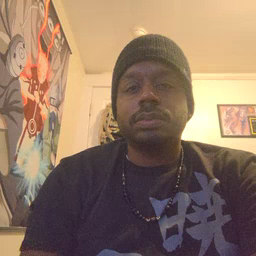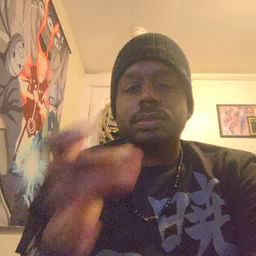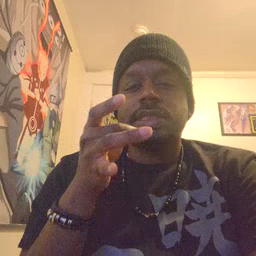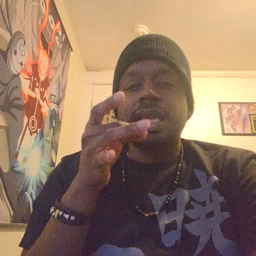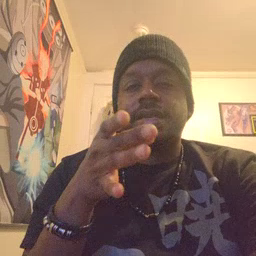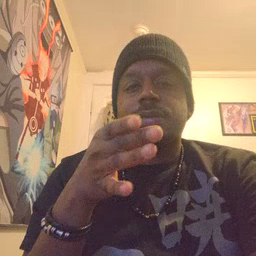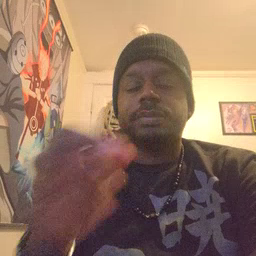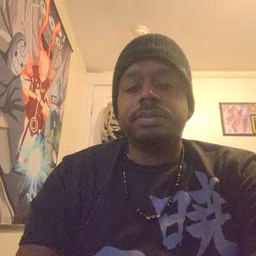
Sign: hate